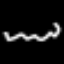
Label: squiggle